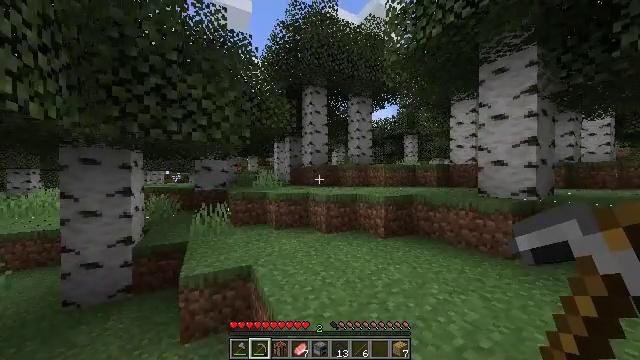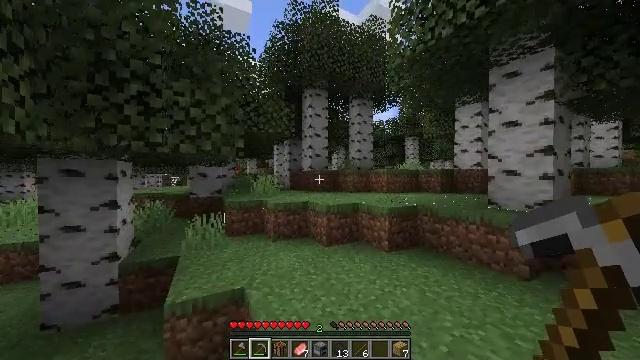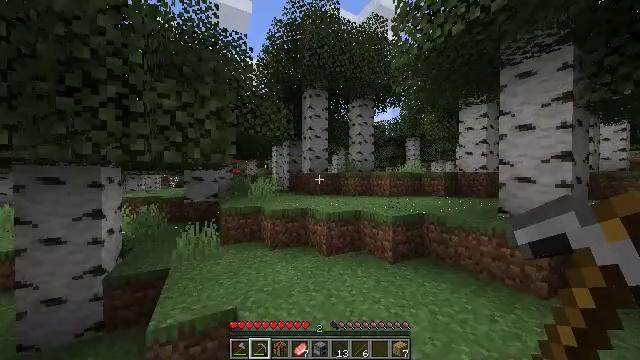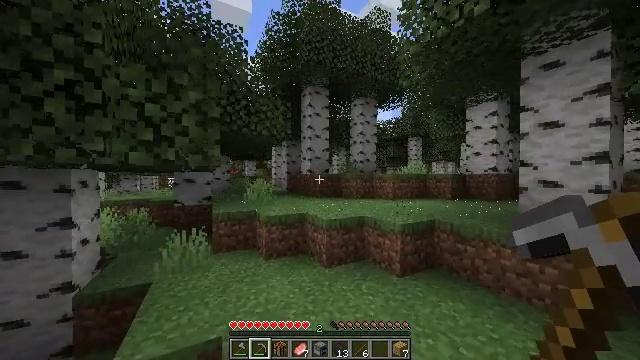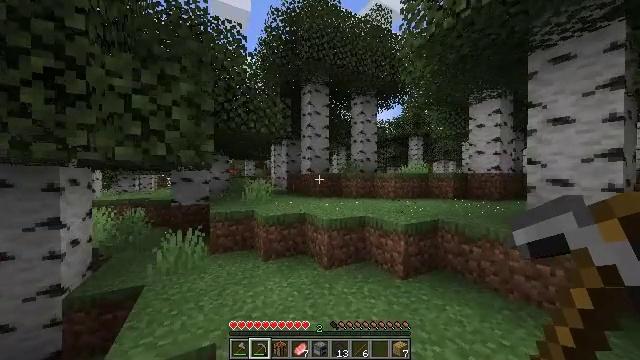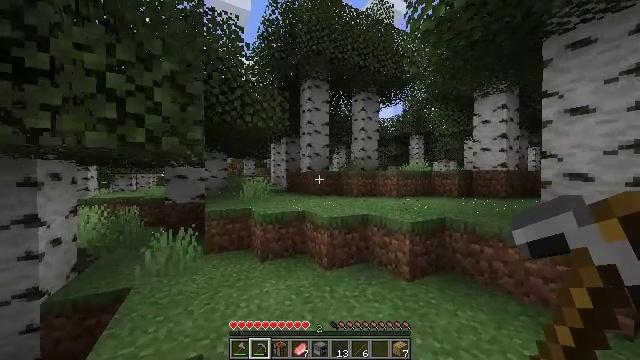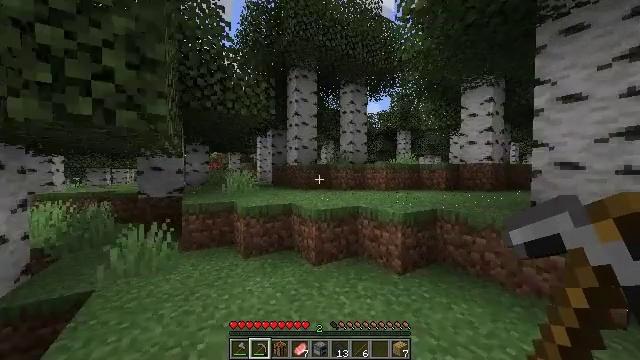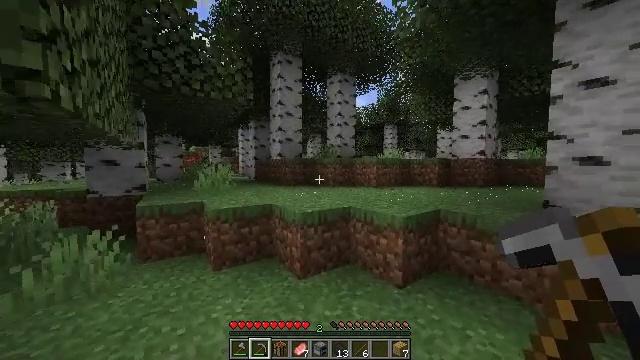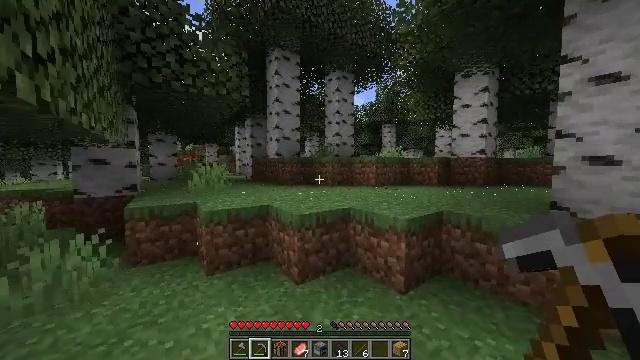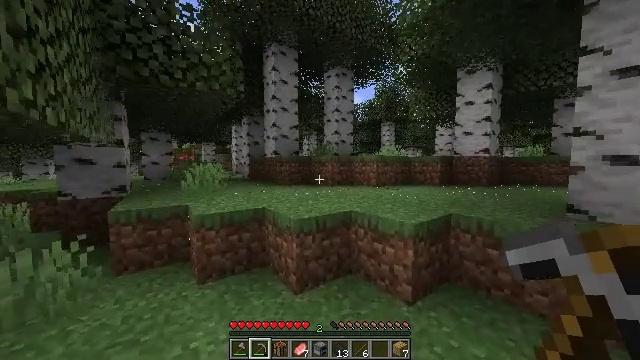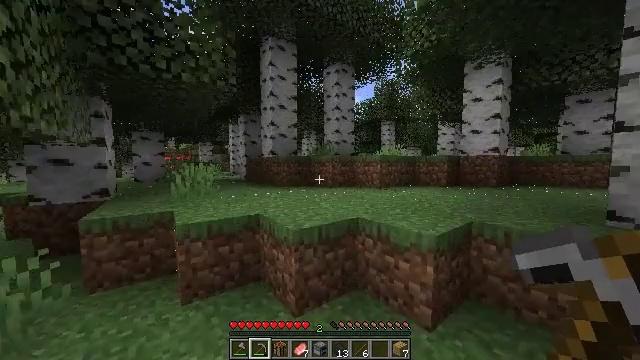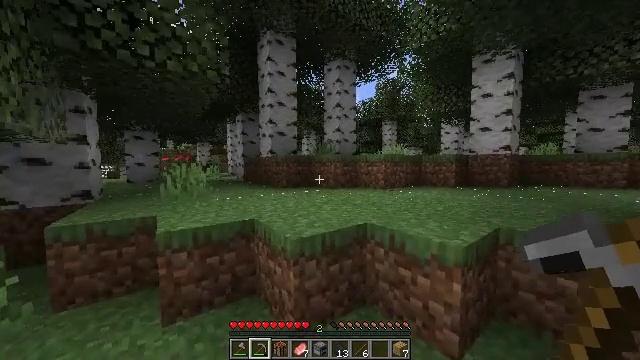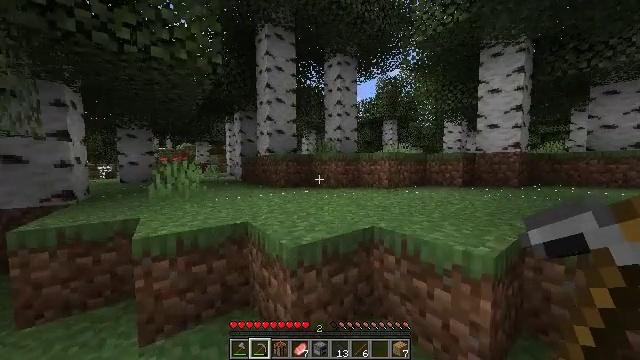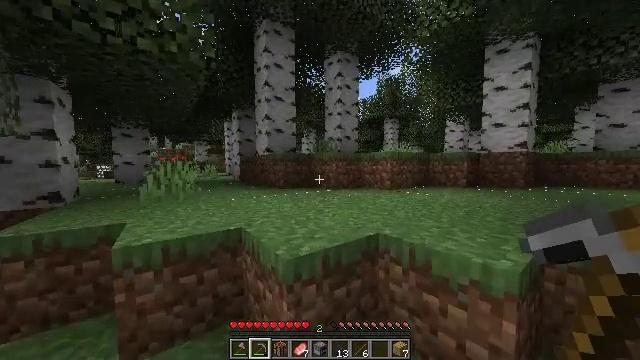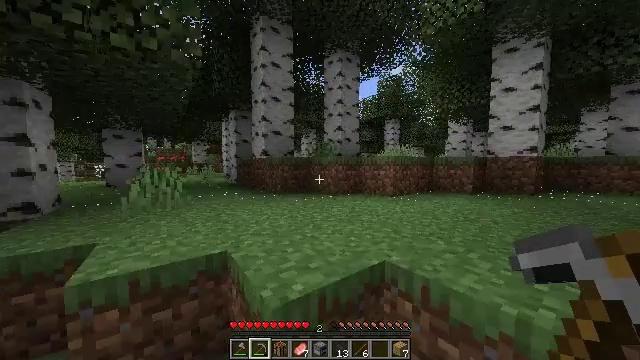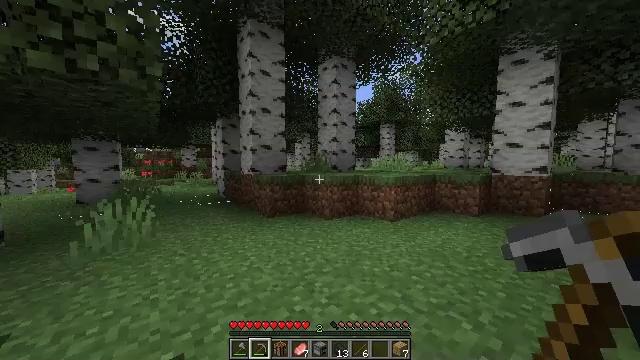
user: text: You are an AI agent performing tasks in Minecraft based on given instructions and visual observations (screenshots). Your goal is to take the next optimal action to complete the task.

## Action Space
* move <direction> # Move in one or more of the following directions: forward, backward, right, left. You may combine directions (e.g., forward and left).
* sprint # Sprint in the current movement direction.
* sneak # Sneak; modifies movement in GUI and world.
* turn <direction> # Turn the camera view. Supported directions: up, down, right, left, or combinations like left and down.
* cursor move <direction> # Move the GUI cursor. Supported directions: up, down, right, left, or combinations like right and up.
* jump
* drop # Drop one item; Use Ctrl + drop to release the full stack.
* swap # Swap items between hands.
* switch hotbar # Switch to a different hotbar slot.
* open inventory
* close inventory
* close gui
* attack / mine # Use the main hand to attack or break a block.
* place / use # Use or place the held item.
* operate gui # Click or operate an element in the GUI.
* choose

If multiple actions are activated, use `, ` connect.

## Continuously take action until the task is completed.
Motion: motion action
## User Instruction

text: Break the birch leaves block.
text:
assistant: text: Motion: move forward, sprint
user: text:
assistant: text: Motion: move forward, sprint
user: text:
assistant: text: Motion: move forward, sprint
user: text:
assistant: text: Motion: move forward, sprint
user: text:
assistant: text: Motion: move forward, sprint
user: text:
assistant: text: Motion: move forward, sprint, turn right and down
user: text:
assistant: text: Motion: move forward, sprint, turn right and down
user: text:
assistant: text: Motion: move forward, sprint
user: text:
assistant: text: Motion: move forward, sprint
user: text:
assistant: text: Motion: move forward, sprint
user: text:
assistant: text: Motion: move forward, sprint
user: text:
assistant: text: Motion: move forward, sprint
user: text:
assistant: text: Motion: move forward, sprint
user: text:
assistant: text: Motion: move forward, sprint, jump
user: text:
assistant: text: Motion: move forward, sprint, turn right, jump
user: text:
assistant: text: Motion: move forward, sprint, turn right, jump
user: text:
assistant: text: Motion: move forward, sprint, turn right
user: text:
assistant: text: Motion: move forward, sprint, turn right
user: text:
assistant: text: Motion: move forward, sprint, turn right
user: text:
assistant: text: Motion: move forward, sprint
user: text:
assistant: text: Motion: move forward, sprint
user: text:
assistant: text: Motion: move forward, sprint
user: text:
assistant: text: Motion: move forward, sprint
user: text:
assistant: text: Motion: move forward, sprint, turn right
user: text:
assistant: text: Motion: move forward, sprint, turn right
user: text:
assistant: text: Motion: move forward, sprint
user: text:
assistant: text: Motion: move forward, sprint
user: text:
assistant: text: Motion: move forward, sprint, jump
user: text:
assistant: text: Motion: move forward, sprint, jump
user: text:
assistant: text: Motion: move forward, sprint, jump